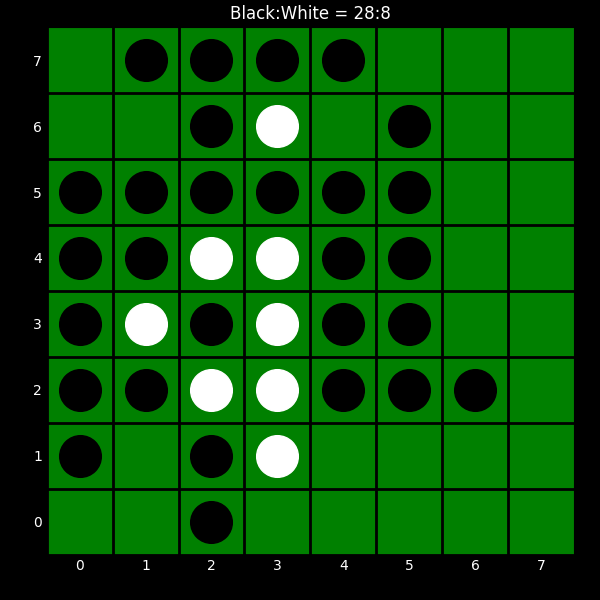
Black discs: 28
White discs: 8